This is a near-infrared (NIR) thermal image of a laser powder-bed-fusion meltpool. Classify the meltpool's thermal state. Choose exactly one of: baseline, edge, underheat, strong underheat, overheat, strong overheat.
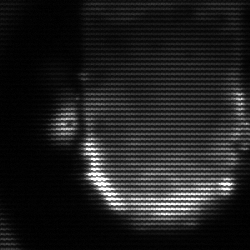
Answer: baseline